Question: This is a snake game. How many steps do you need to take from the current state to eat two foods one after another (regardless of the order of the two foods)? At the same time, pay attention to avoid obstacles
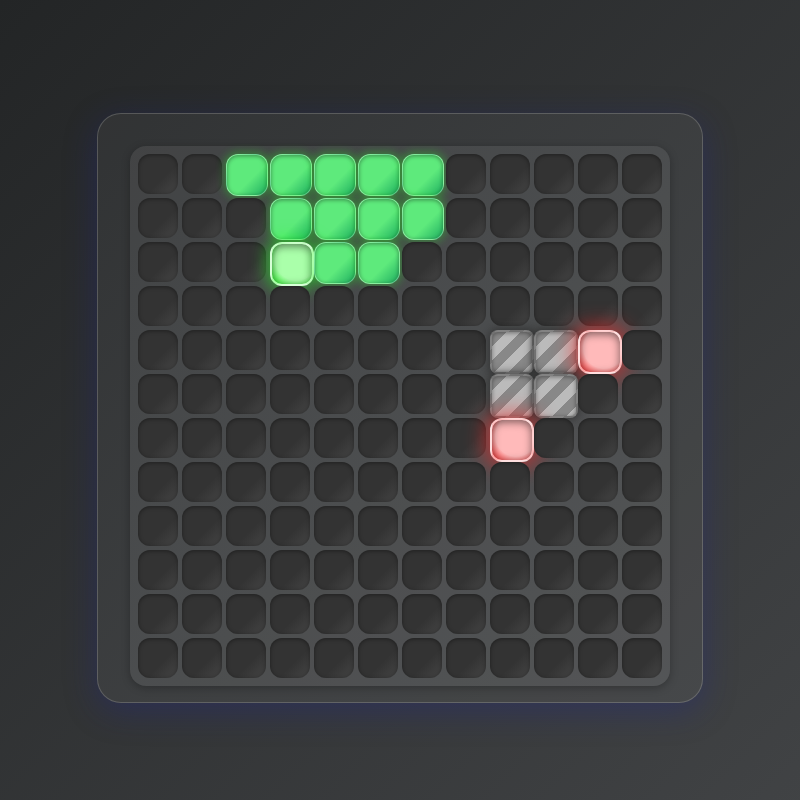
Answer: 13